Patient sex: F
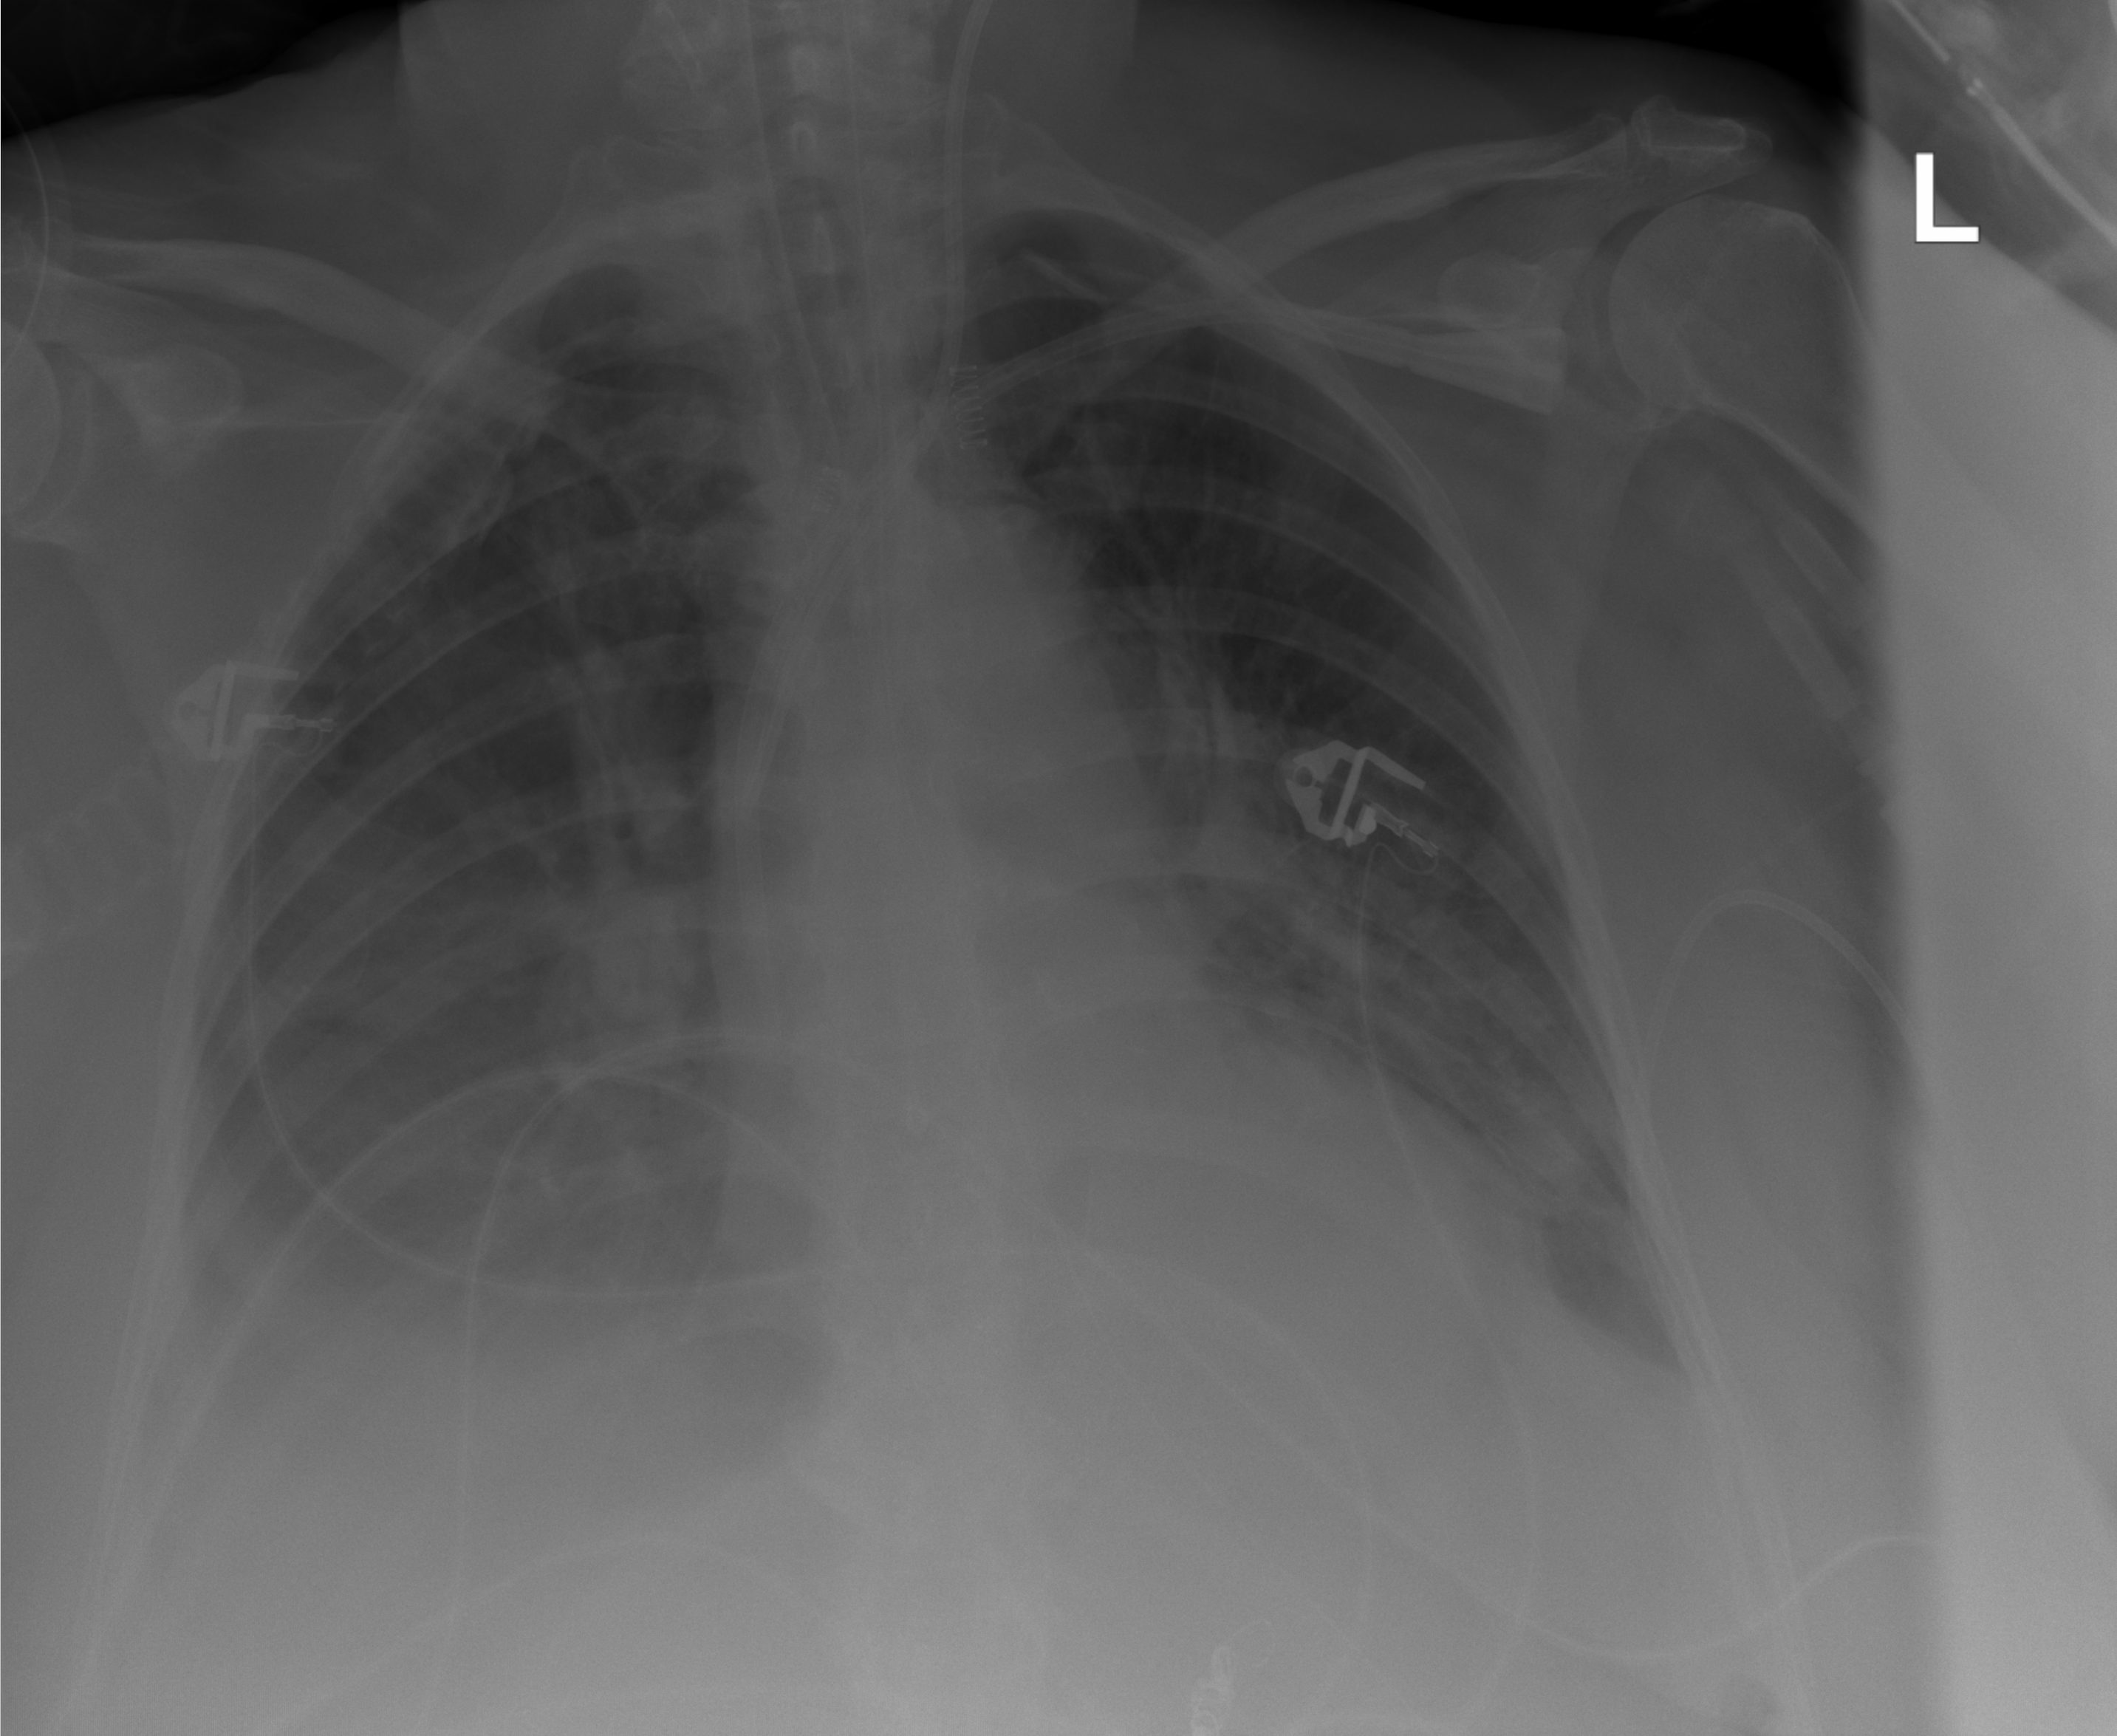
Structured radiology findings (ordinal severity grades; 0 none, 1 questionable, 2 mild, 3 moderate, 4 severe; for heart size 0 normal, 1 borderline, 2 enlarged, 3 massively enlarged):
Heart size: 0
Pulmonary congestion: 0
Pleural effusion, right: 2
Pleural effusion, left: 1
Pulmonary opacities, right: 0
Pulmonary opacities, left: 1
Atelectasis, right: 2
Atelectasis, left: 1